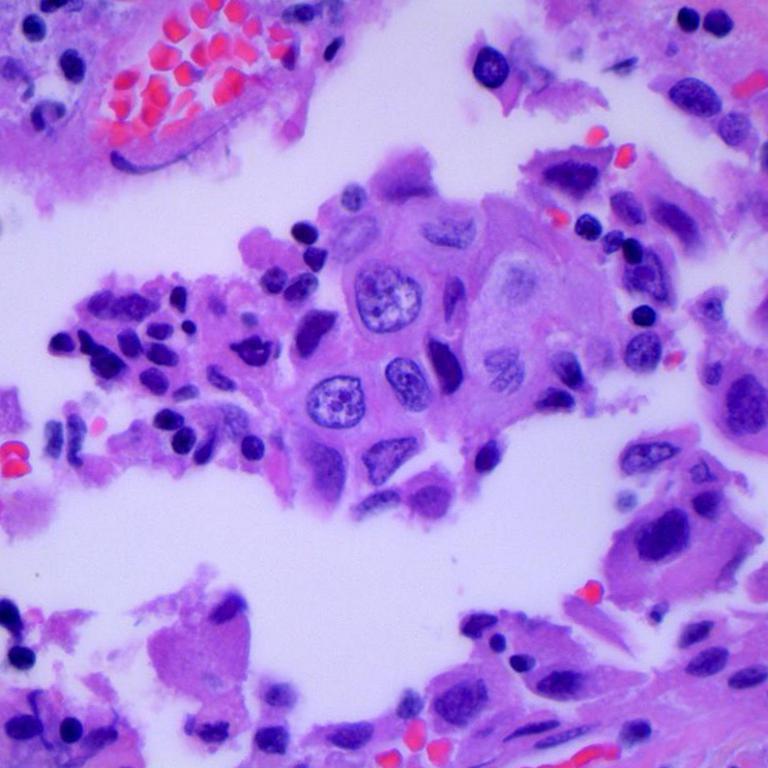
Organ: lung
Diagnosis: adenocarcinomas